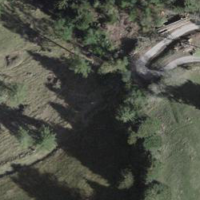
EUNIS habitat code: 43
Species observed at this site:
Caltha palustris